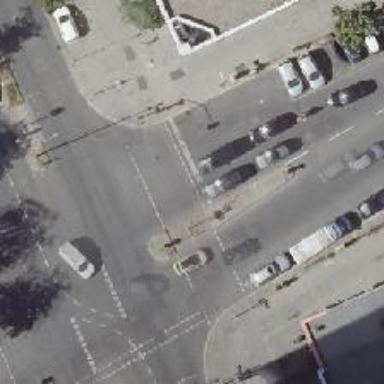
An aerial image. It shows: Road with traffic signals.